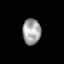
Tissue: skin
Cell type: Epithelial cells
Senescence score: 0.2862
Nuclear area (px): 460
Mean DAPI intensity: 163.383